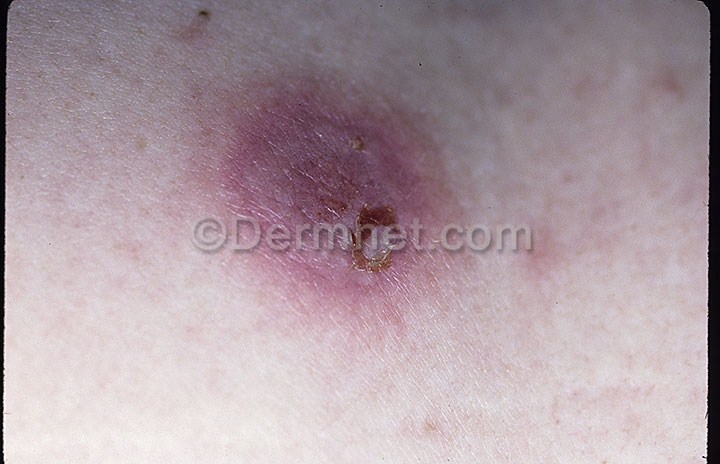
Disease: Exanthems and Drug Eruptions